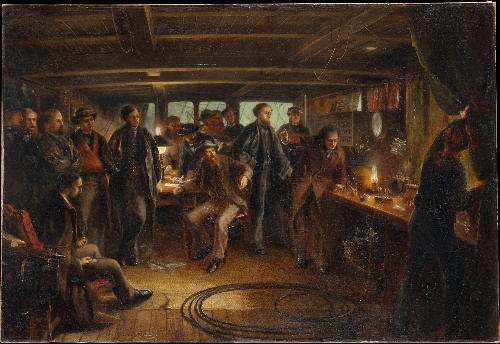
Title: Awaiting the Reply
Artist: Robert Charles Dudley
Artist bio: British, 1826–1909
Date: ca. 1866
Object type: Painting
Classification: Paintings
Medium: Oil on canvas
Dimensions: 23 1/4 x 33 1/2 in. (59.1 x 85.1 cm)
Department: European Paintings
Credit line: Gift of Cyrus W. Field, 1892
Accession year: 1892
Repository: Metropolitan Museum of Art, New York, NY
Tags: Men|Interiors|Transatlantic Cable